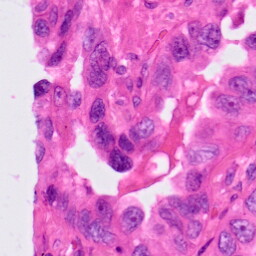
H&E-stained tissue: Lung